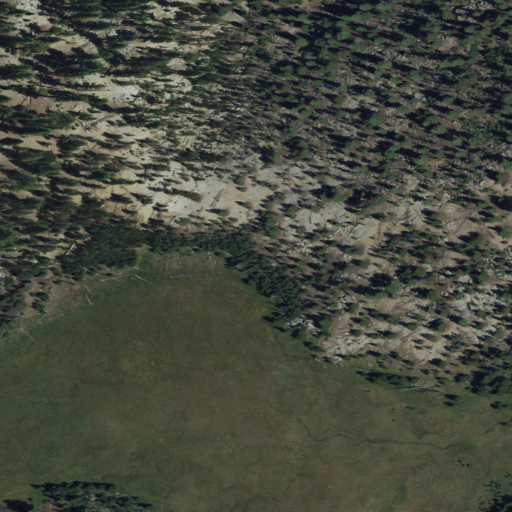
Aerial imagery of plain(s) in California named Ellis Meadow containing herbaceous wetlands, shrub, evergreen forest, and woody wetlands